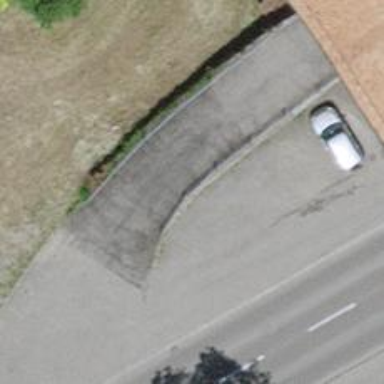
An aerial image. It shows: Retaining wall.